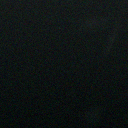
Screen state: off